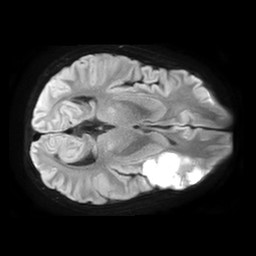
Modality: TRACE
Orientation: axial
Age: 20
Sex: male
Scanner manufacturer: philips
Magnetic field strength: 1.5 T
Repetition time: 4.6 s
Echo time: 0.08517 s